Question: Such as this .
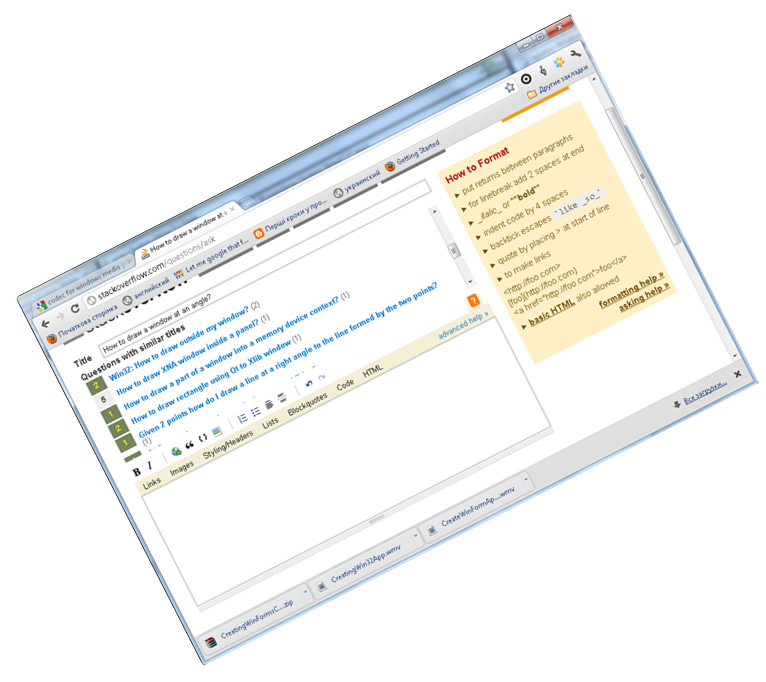
Answer: No, Windows doesn't implement this. Best you could do is use the Region property to give a rectangular window an arbitrary shape. Won't look great, regions are not anti-aliased. Displaying the content on an angle is up to you, Graphics.RotateTransform() for example. Getting liability insurance for the user's neck cramp claims is also up to you.